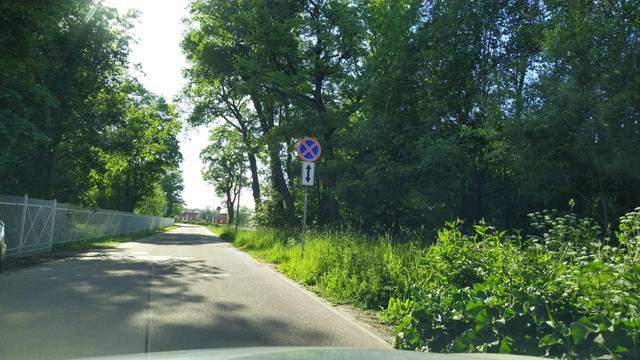
Region: Russia
Coordinates: 59.724, 30.39